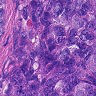
Metastatic tissue present: yes